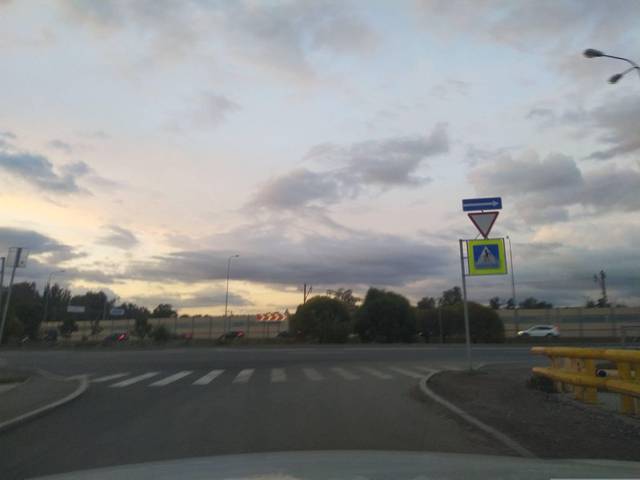
Region: Russia
Coordinates: 59.99, 30.167